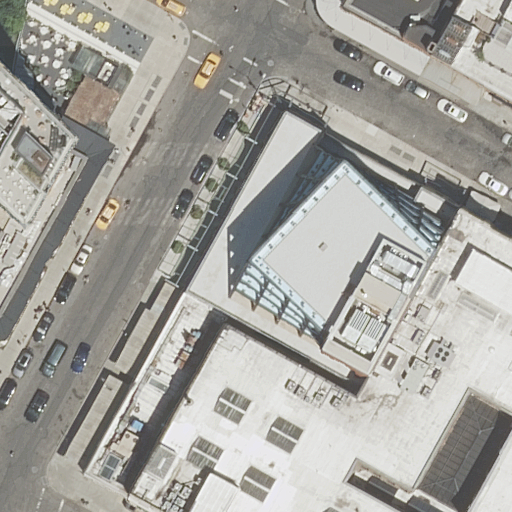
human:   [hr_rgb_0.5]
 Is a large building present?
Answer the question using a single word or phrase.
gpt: yes

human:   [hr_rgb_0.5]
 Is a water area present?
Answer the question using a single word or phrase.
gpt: no

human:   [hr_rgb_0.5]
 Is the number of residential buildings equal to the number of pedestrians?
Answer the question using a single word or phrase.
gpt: no

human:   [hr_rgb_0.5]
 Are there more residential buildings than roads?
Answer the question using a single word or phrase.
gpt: yes

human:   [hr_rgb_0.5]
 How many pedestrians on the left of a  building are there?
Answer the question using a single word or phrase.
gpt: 1

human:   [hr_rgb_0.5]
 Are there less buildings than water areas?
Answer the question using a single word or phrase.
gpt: no

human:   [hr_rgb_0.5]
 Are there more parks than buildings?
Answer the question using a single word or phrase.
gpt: no

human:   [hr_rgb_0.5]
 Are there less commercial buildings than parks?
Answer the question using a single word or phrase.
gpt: yes

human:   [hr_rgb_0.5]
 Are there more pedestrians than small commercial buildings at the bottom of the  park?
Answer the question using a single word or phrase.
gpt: yes

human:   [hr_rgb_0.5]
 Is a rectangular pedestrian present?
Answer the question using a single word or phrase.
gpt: no

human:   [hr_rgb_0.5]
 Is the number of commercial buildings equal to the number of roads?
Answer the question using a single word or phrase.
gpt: no

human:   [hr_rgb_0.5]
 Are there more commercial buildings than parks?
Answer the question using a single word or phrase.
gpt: no

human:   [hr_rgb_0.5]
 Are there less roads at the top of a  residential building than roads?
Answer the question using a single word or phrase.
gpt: yes

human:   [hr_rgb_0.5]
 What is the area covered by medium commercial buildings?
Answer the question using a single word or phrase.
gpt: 0m2

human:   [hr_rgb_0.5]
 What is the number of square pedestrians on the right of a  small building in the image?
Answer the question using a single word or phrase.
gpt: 0

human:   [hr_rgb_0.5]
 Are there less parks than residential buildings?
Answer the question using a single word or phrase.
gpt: yes

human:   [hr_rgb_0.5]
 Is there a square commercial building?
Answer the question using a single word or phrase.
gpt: no

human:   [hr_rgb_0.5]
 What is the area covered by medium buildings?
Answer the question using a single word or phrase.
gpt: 734m2

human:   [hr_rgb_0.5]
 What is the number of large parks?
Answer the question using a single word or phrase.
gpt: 1

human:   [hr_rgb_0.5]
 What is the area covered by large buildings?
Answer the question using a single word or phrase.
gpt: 8894m2

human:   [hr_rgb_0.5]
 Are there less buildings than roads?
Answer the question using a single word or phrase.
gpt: no

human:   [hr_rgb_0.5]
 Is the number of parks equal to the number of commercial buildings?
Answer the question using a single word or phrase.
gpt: no

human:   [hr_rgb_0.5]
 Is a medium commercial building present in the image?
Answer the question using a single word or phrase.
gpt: no

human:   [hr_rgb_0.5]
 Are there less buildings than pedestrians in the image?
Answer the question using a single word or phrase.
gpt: no

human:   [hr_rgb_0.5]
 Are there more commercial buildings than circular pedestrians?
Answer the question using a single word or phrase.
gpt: no

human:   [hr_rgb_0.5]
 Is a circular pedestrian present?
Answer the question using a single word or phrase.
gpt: no

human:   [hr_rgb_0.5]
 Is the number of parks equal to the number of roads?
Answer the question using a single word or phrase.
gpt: no

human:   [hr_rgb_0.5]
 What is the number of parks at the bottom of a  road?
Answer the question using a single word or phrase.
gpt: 0

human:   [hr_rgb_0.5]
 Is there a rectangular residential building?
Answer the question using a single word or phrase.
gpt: yes

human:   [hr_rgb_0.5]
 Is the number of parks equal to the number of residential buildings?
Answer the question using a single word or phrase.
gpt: no

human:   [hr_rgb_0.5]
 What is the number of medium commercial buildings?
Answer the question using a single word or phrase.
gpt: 0

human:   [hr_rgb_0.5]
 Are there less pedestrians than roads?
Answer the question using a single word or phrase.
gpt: yes

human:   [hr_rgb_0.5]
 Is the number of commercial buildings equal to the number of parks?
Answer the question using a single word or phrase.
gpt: no

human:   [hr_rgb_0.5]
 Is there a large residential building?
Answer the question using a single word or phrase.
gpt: yes

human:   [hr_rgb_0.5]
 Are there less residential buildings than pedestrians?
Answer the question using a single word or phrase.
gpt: no

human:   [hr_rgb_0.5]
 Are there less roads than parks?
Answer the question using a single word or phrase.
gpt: no